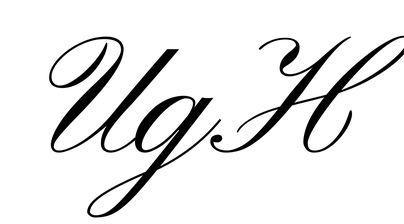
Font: PinyonScript-Regular